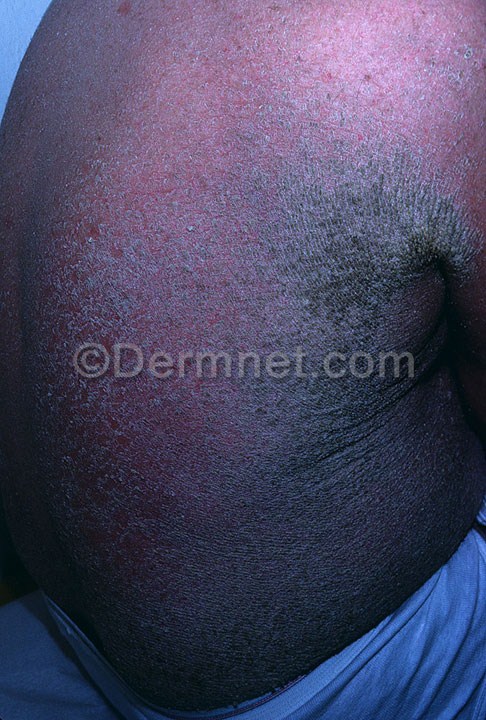
Disease: Atopic Dermatitis Photos